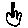
Label: tree